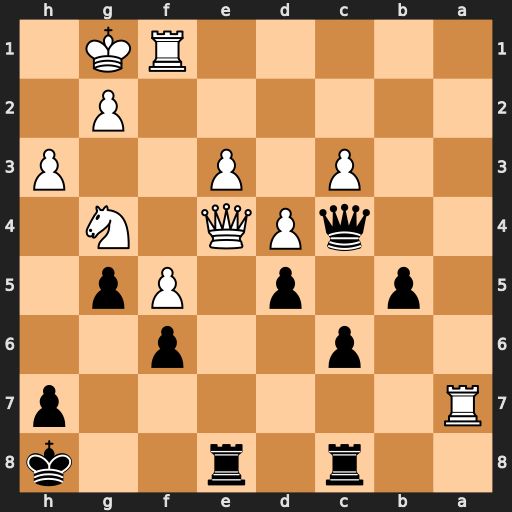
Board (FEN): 2r1r2k/R6p/2p2p2/1p1p1Pp1/2qPQ1N1/2P1P2P/6P1/5RK1
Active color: b
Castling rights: -
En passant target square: -
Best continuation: Rxe4 Nxf6 Rh4